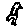
Label: bird